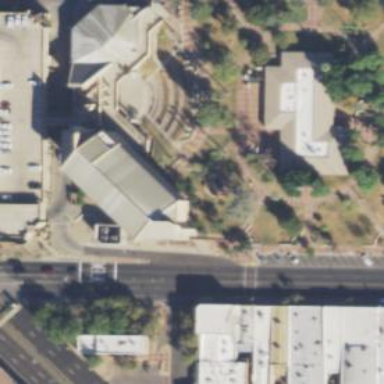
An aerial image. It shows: Town hall.